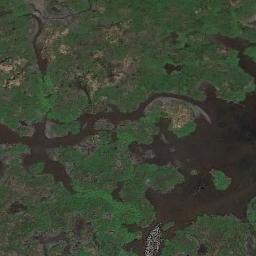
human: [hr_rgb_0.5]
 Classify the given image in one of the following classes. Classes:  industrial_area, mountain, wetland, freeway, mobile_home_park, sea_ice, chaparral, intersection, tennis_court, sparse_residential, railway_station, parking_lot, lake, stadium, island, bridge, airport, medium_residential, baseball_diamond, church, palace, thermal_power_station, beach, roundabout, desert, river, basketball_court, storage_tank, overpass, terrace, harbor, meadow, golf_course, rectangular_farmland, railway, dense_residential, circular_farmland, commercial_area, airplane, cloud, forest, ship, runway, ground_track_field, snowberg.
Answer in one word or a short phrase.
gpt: wetland